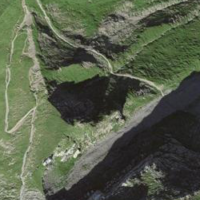
EUNIS habitat code: 26
Species observed at this site:
Silene acaulis
Botrychium lunaria
Saxifraga oppositifolia